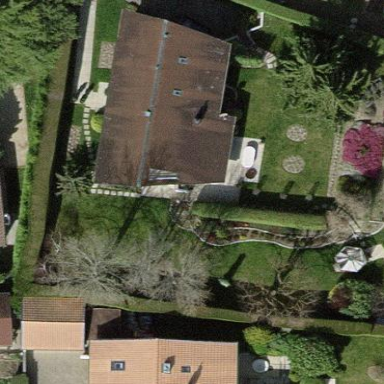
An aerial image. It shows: Simple and straightforward house.